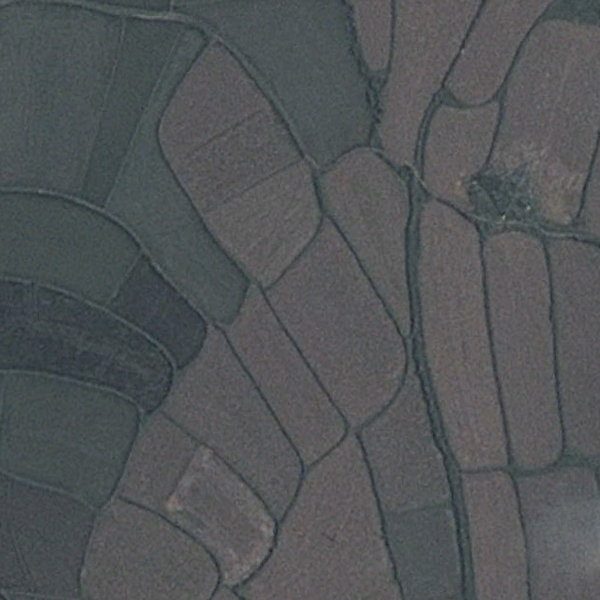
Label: Farmland